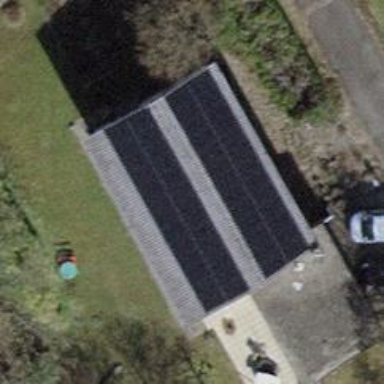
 consisting of solar photovoltaic panels."